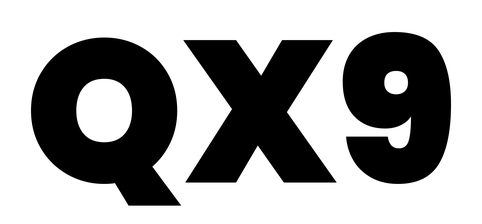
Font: Poppins-Black